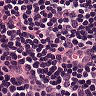
Metastatic tissue present: no